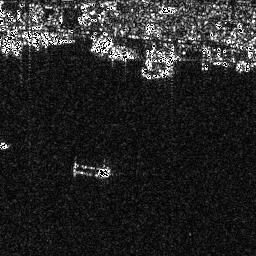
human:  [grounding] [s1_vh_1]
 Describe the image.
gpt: In the satellite image, there is  <ref>1 medium ship </ref> <box>[[27, 62, 42, 69, 0]]</box> located at center.